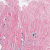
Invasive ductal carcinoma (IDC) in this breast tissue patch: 0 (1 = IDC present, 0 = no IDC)